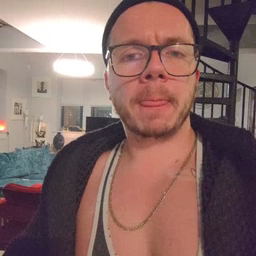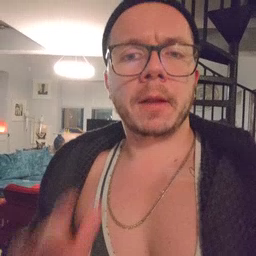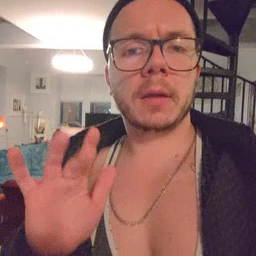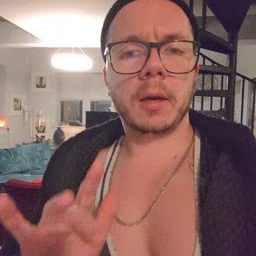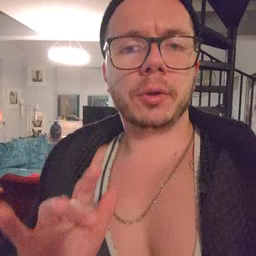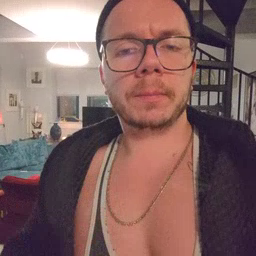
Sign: touch